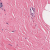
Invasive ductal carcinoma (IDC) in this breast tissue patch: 0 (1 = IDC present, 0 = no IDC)